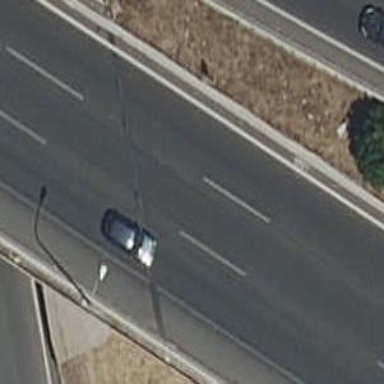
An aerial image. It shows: Motorway bridge with asphalt surface.